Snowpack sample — Buffalo Mountain, Silverthorne, Colorado, USA (1/25/25, 10:11 AM MST)
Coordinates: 39.6222, -106.1139
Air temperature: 22 °F
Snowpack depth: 110 cm
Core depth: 10 cm
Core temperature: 46.4 °F
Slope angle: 12°, slope face: 102°
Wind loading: high
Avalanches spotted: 0
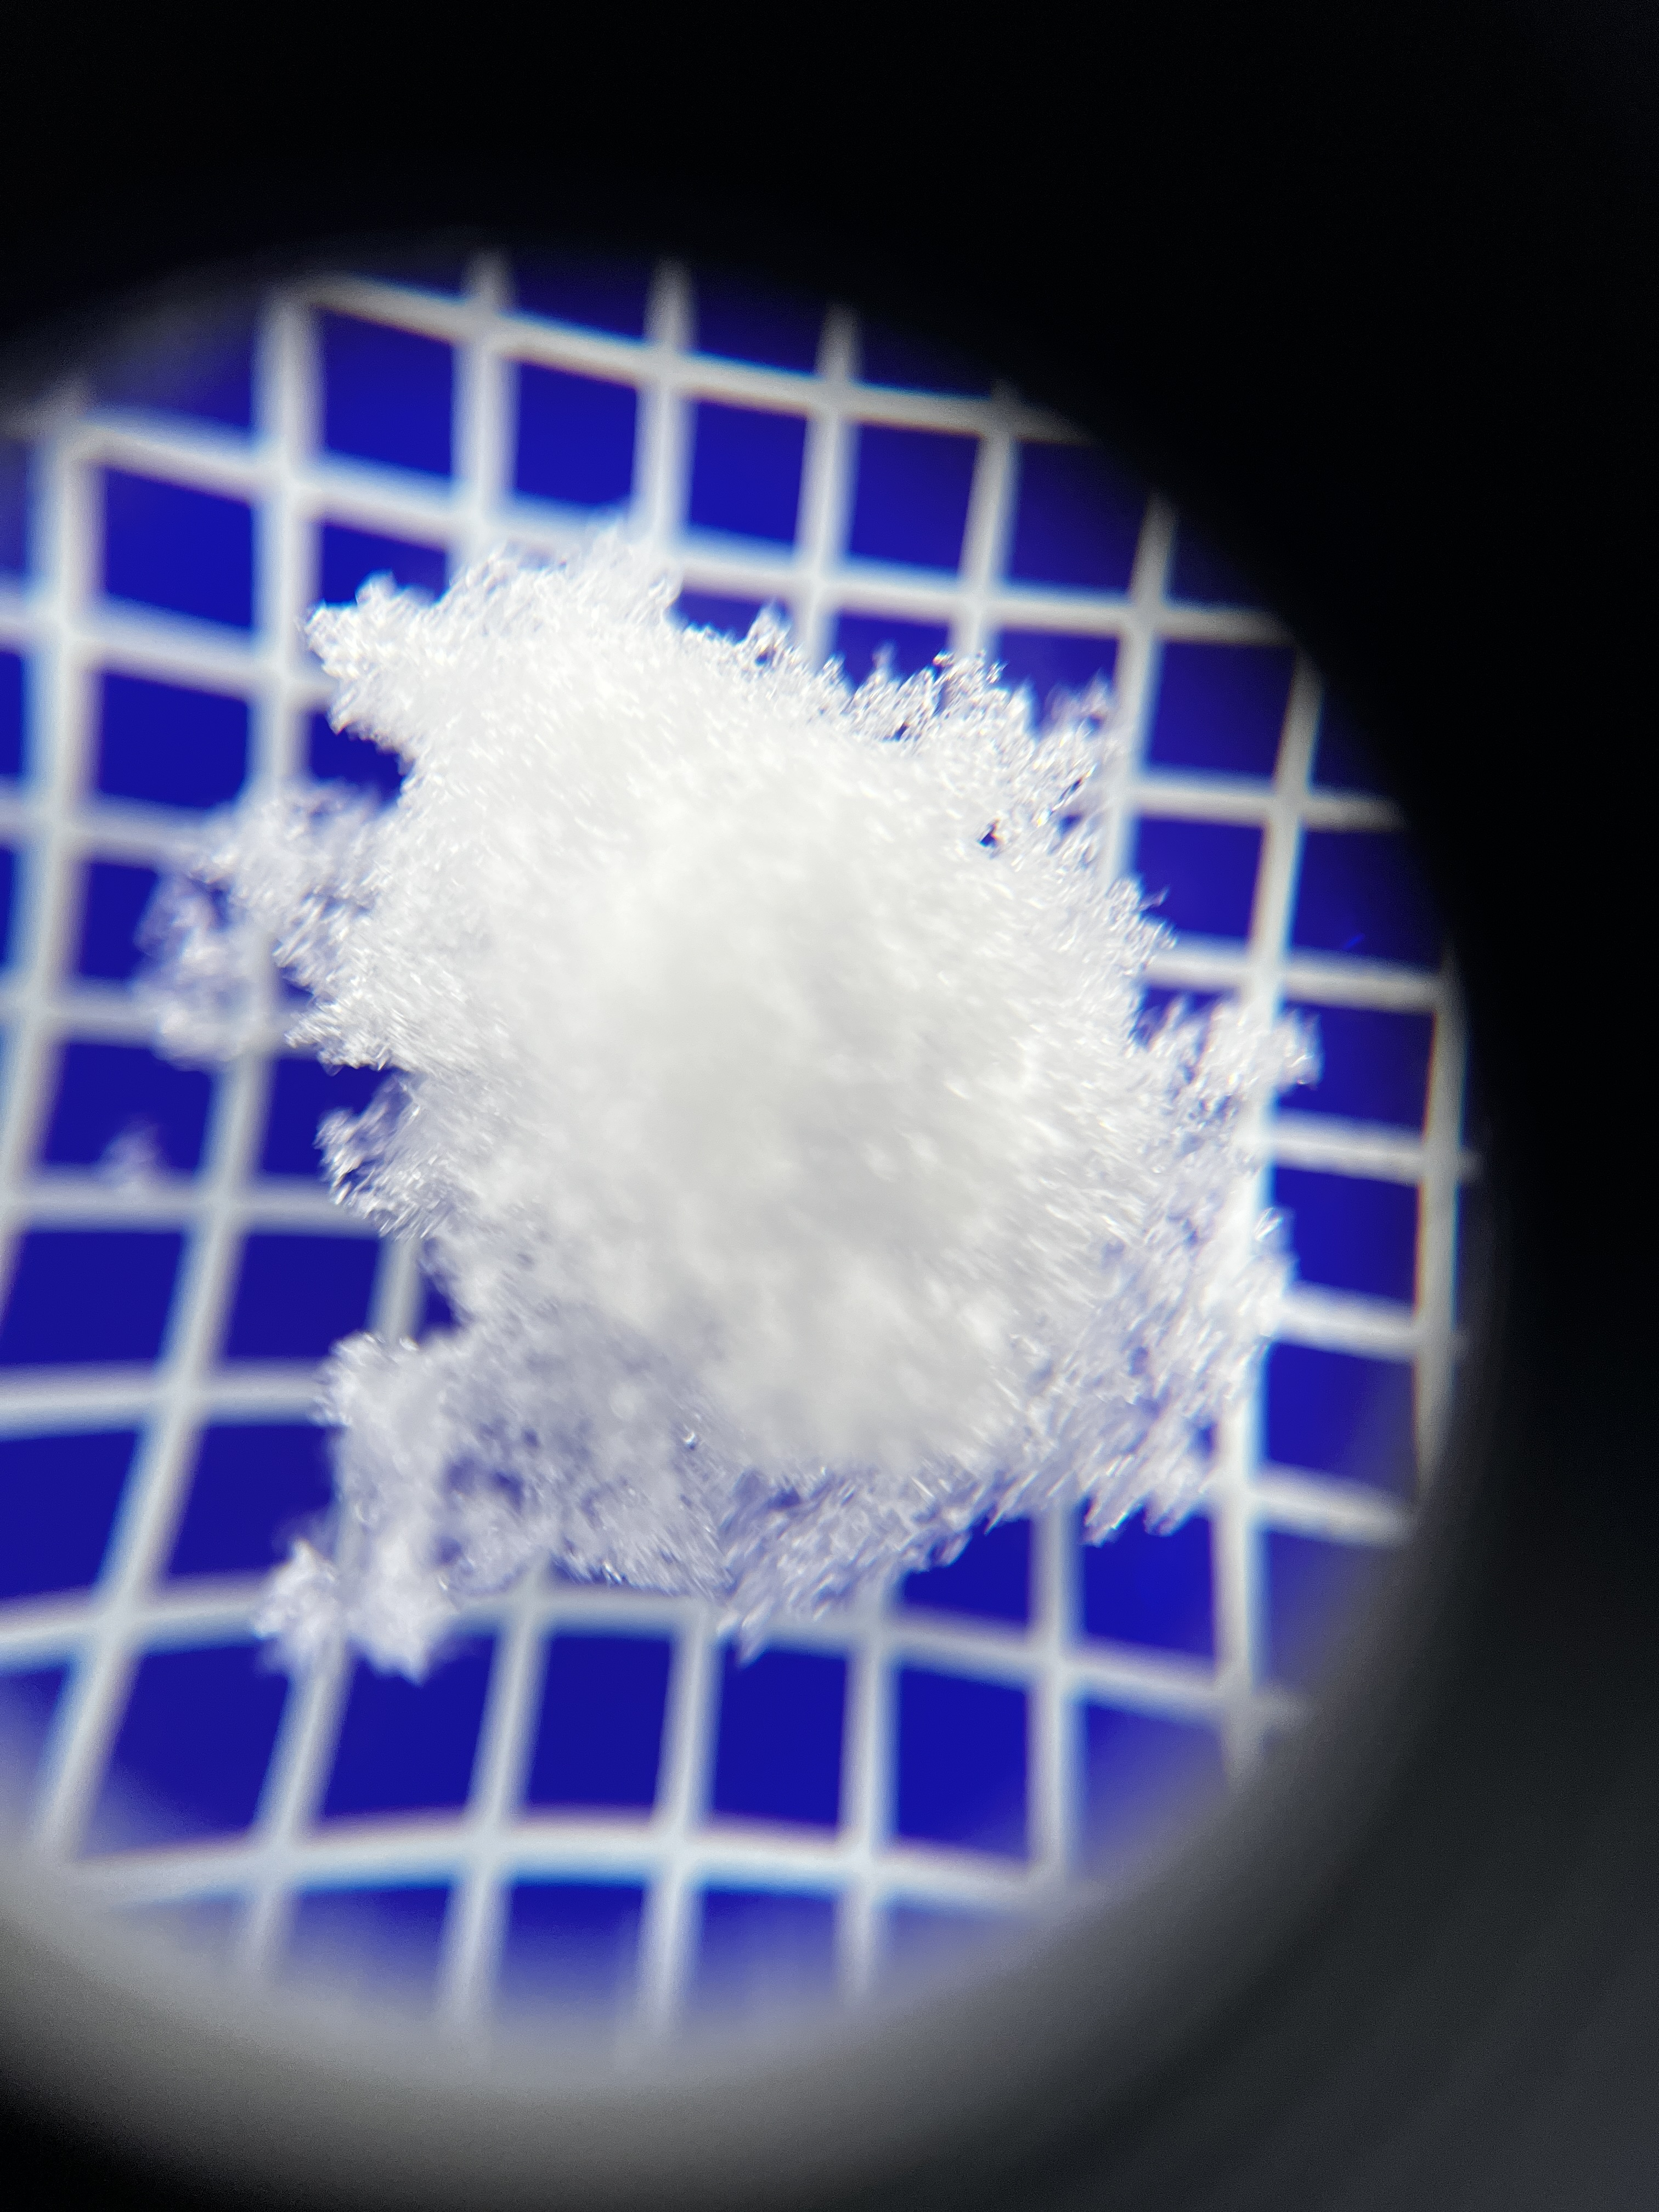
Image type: magnified_profile
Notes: No avalanches nearby, collected on the outskirts of a fire break 15 meters from the treeline, on way to Buffalo and Red Mountain